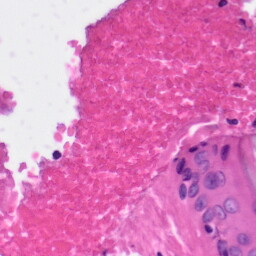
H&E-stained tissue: Skin